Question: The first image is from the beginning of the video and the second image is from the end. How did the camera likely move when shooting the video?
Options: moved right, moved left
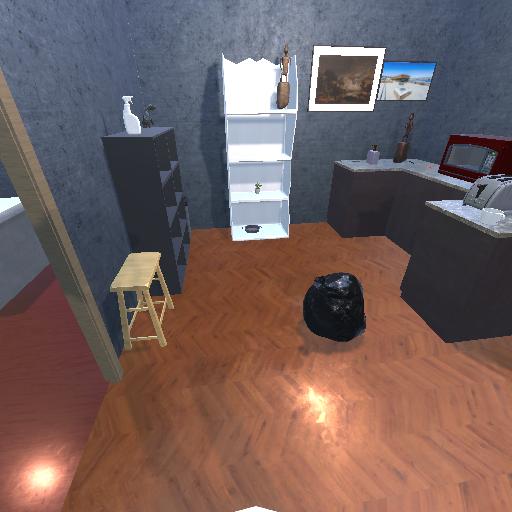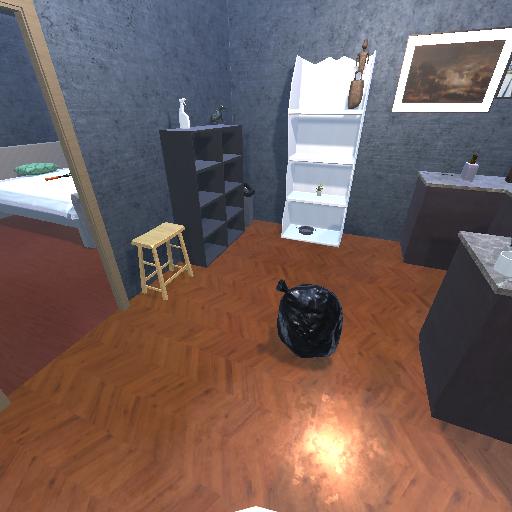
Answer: moved right